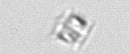
Label: Bacillariophyceae_morphotype1